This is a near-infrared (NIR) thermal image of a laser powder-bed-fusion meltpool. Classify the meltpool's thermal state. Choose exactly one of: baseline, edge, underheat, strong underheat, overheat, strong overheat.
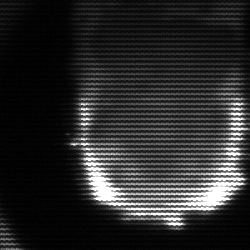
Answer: baseline